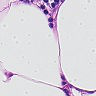
Metastatic tissue present: no